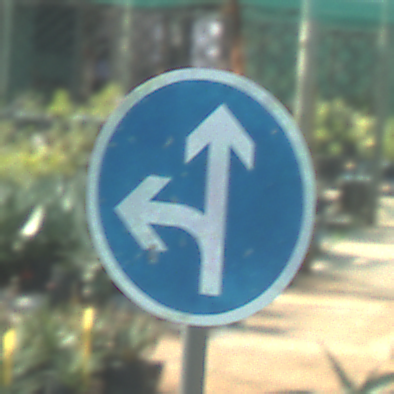
Verkehrszeichen: VorgeschriebeneFahrtrichtungGeradeausOderLinks
Umgebung: Roofed, Special
Tageszeit: MorningAfternoon
Wetter: PartlyCloudy
Licht: Natural
Jahreszeit: NotSpecified
Kontrast: MediumContrast